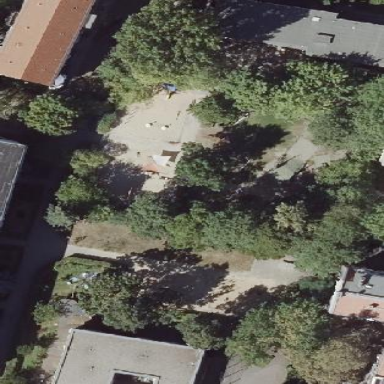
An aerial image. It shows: Kindergarten.